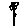
Label: flower